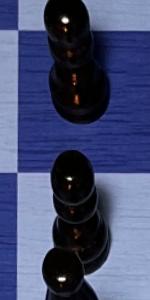
Label: Pawn_Black